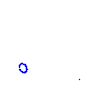
Particle: proton